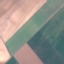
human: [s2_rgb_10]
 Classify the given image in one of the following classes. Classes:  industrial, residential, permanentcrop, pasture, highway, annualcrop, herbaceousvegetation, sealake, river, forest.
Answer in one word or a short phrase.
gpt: AnnualCrop